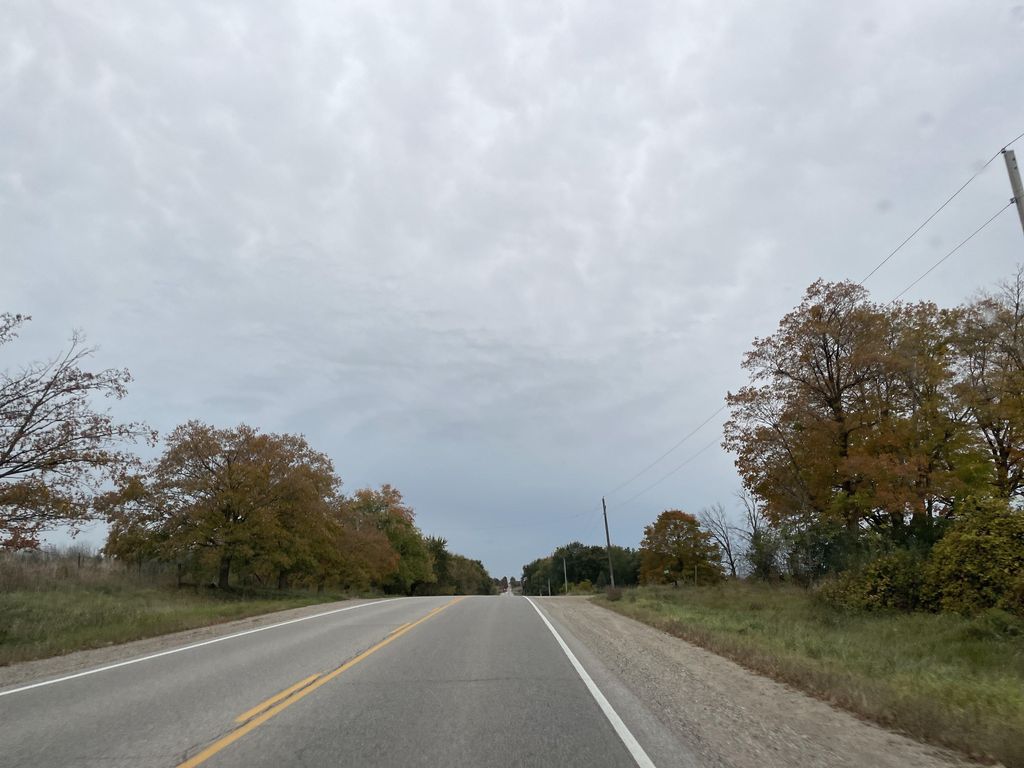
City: kitchener-waterloo